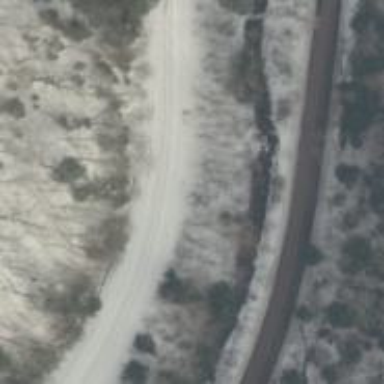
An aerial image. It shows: Railway track.